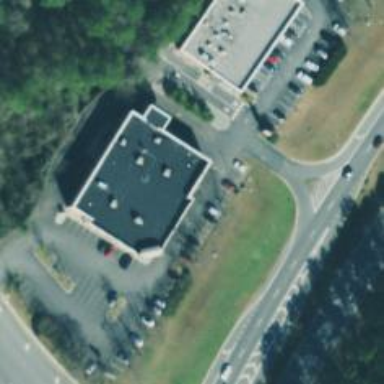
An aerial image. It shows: Pharmacy providing healthcare services.